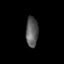
Tissue: skin
Cell type: Epithelial cells
Senescence score: 0.2728
Nuclear area (px): 360
Mean DAPI intensity: 90.506